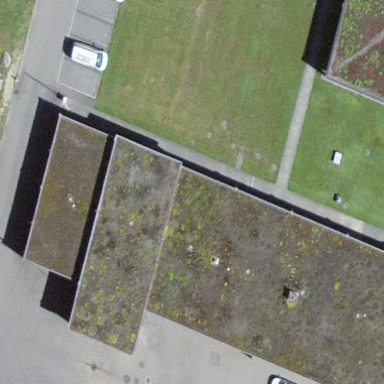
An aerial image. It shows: Service building.